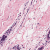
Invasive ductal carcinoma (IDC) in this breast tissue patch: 0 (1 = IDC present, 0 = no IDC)